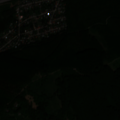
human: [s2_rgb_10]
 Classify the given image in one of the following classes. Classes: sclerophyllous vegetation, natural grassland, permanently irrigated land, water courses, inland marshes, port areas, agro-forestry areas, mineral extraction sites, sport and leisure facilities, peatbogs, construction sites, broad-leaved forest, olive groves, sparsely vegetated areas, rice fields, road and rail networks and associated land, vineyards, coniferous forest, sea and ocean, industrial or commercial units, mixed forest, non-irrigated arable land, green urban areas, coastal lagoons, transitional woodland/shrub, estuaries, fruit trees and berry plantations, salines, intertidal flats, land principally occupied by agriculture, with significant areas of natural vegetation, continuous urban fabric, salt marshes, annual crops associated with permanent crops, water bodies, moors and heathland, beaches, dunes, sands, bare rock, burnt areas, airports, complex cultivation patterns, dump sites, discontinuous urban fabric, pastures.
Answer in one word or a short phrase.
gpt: discontinuous urban fabric, land principally occupied by agriculture, with significant areas of natural vegetation, broad-leaved forest